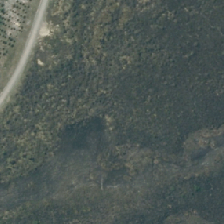
Land cover: herbaceous_freshwater_vege